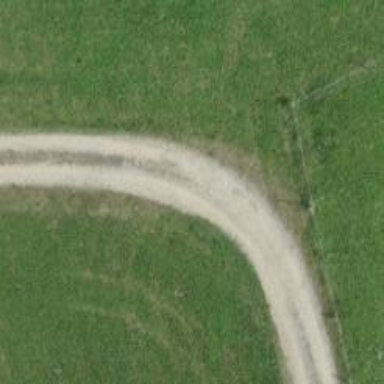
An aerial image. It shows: Dirt track road.